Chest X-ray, PA view. Patient: 16 years old, sex M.
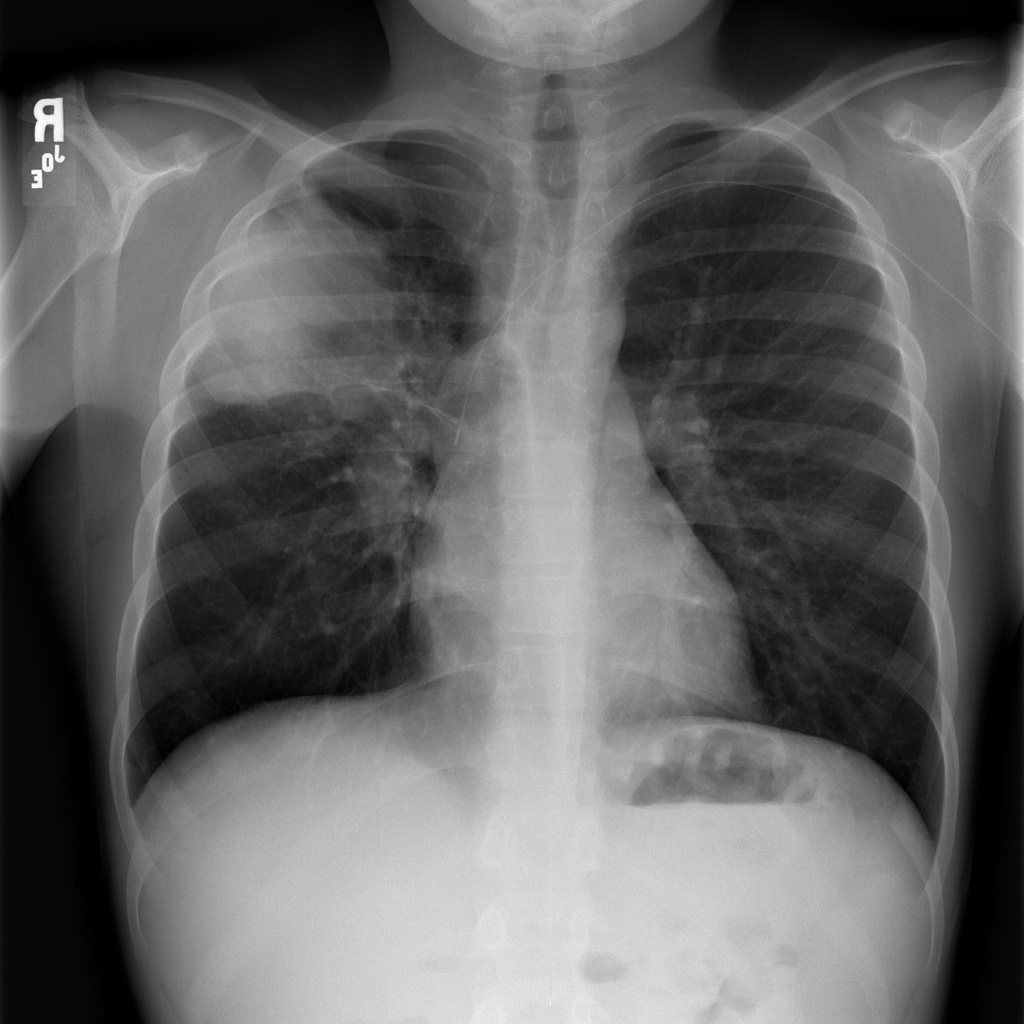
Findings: Atelectasis, Consolidation